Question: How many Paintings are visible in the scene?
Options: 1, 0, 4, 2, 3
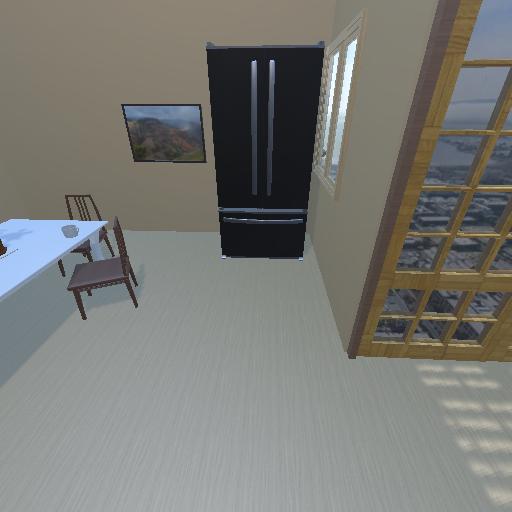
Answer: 1